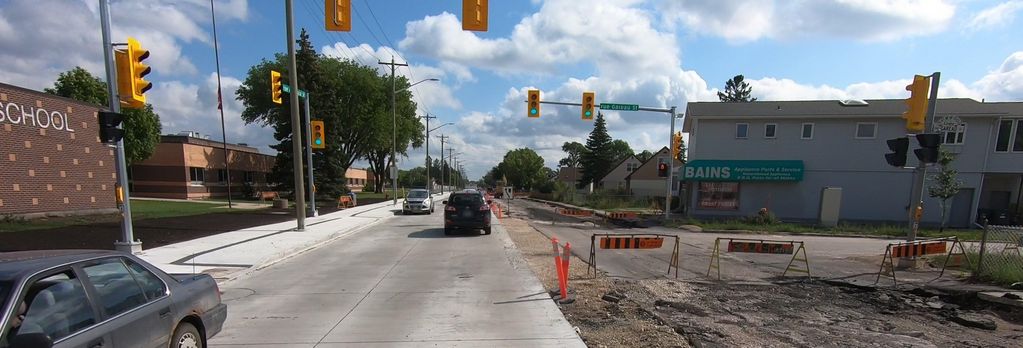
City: winnipeg